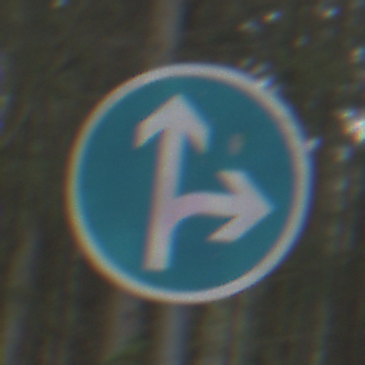
Verkehrszeichen: VorgeschriebeneFahrtrichtungGeradeausOderRechts
Umgebung: Outdoor, Nature
Tageszeit: Midday
Wetter: Overcast
Licht: Natural
Jahreszeit: NotSpecified
Kontrast: LowContrast